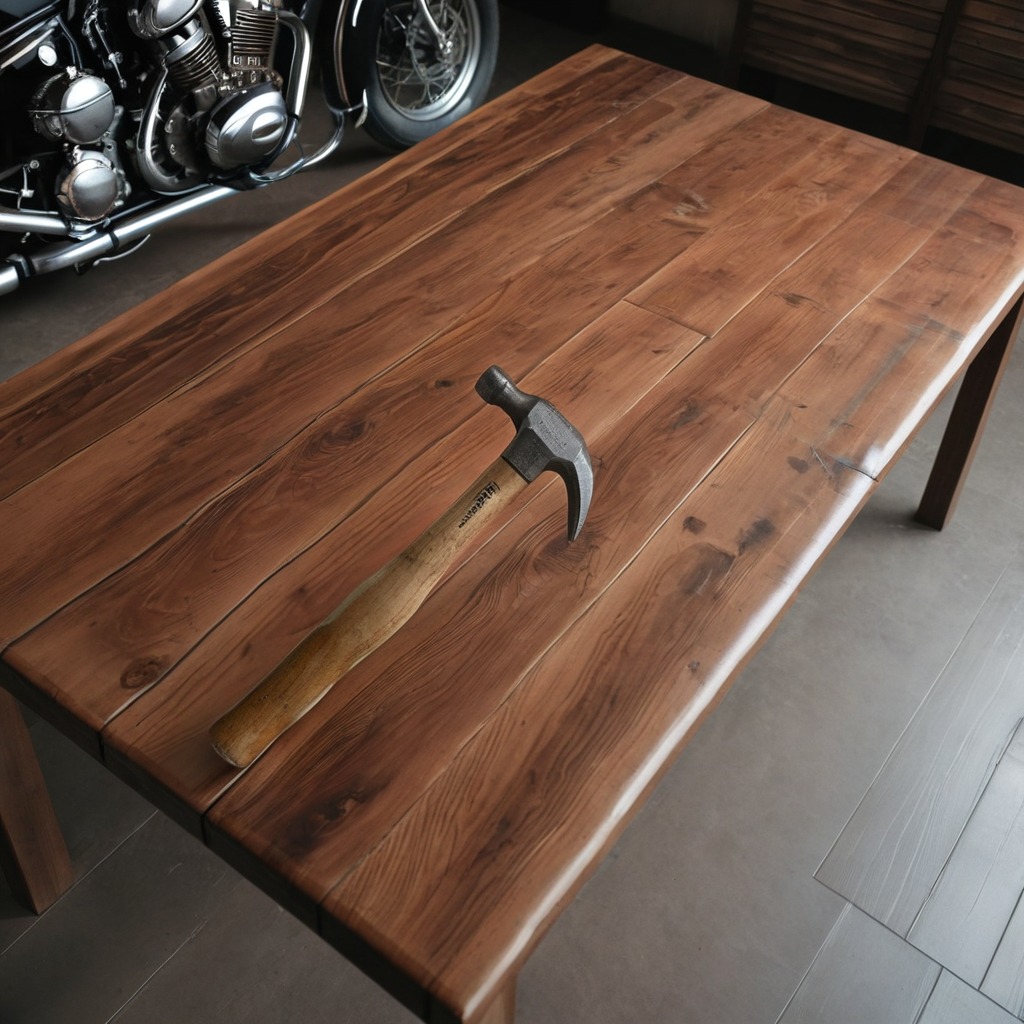
A hammer lies on the wooden table in the vintage motorcycle garage.